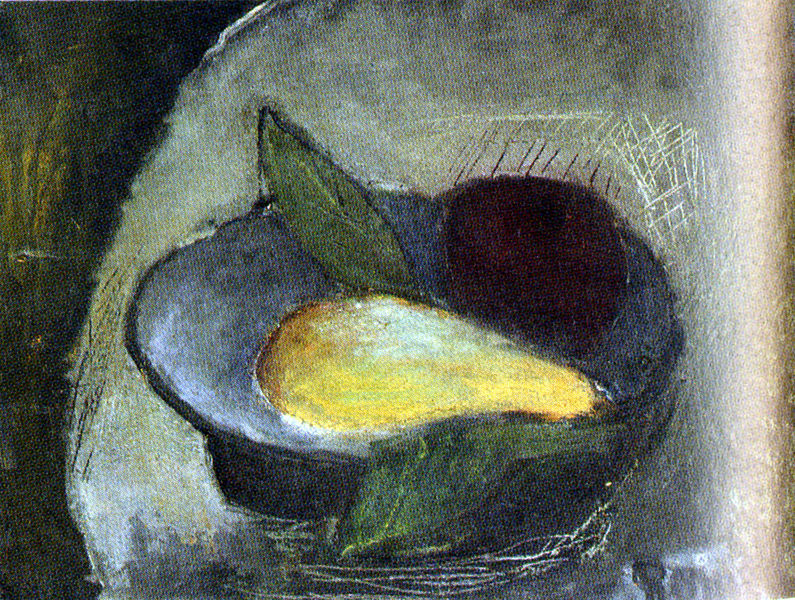
Titel: Stillleben
Künstler: Luise Merkel-Romée
Standort: Wien
Institution: Galerie Giese & Schweiger
Schlagwörter: blau, blätter, gemälde, schatten, wasser, weiß, aquarell, gelb, grün, impressionismus, grau, hut, licht, schwarz, tisch, obst, rot, schale, schüssel, öl, pastos, gold, decke, blatt, rosa, kreis, frucht, früchte, stilleben, apfel, violett, linien, rand, duktus, krempe, striche, birne, draufsicht, schwimmen, schraffur, wässrig, lorbeer, gravur, adern, struktur, reif, gün, schüsel, kratzer, krakelee, geritzt, textur, craquelé, ritze, kratzspuren